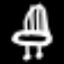
Label: chair